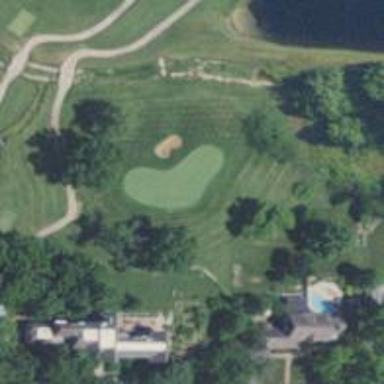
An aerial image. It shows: Golf hole.